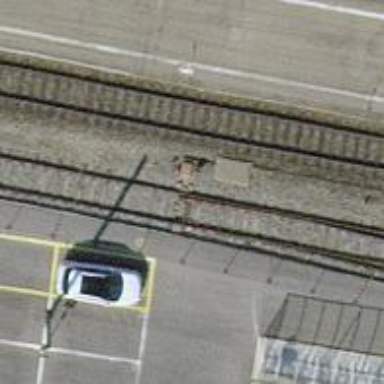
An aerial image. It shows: Railway switch.